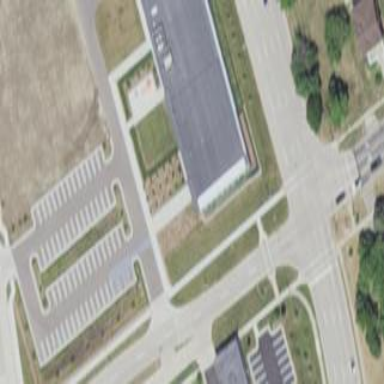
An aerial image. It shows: Office building.